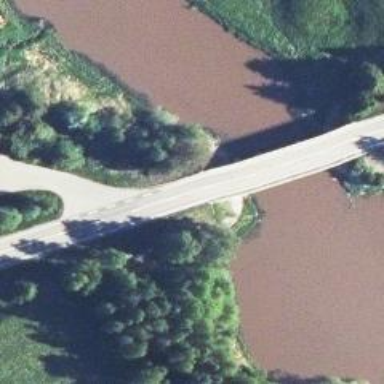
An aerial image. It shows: Trunk highway bridge with asphalt surface.